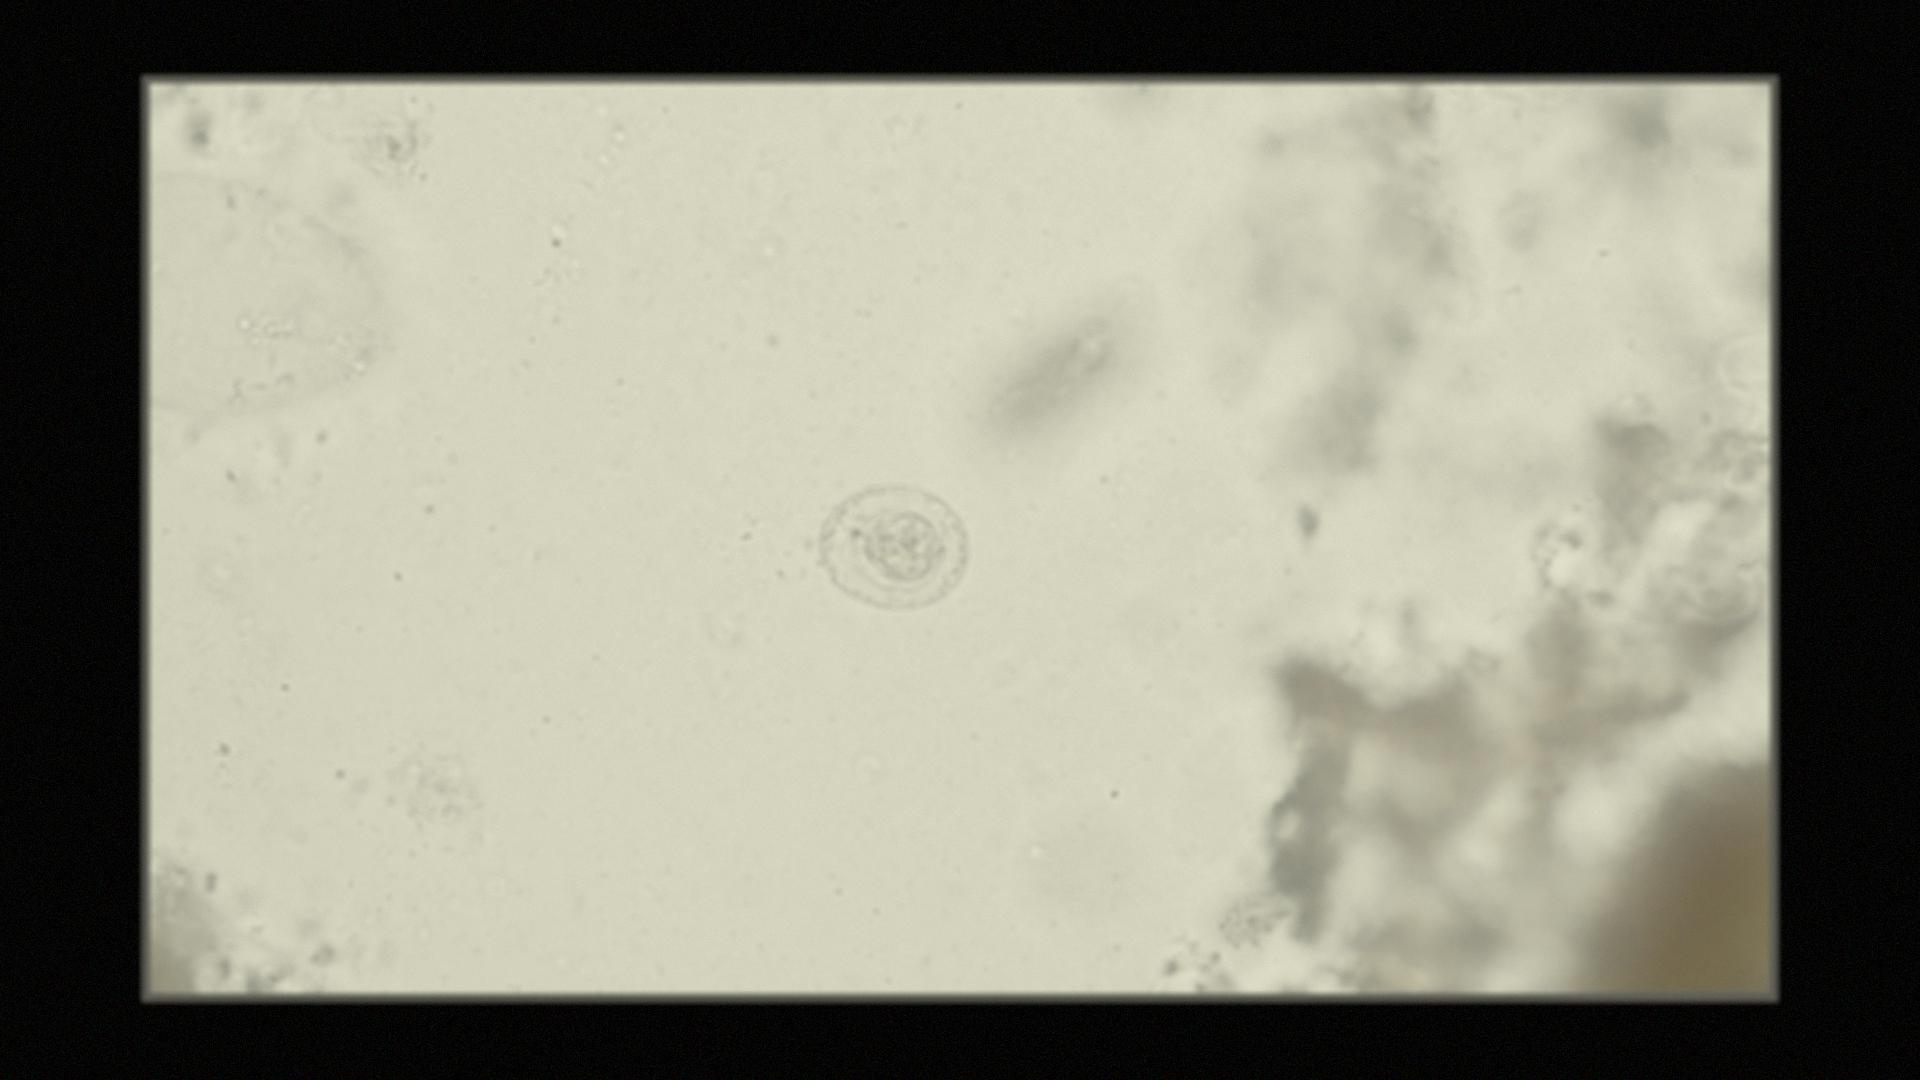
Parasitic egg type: Hymenolepis nana